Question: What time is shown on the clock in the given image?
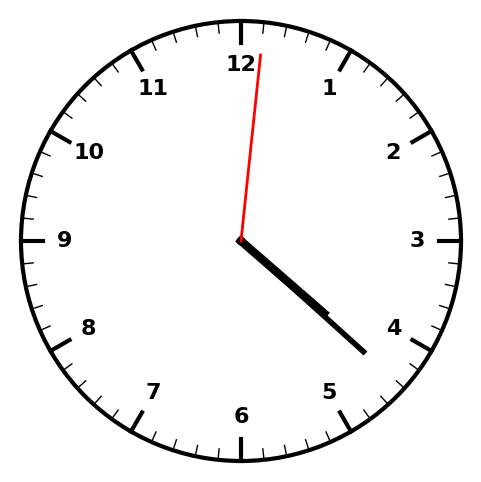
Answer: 04:22:01